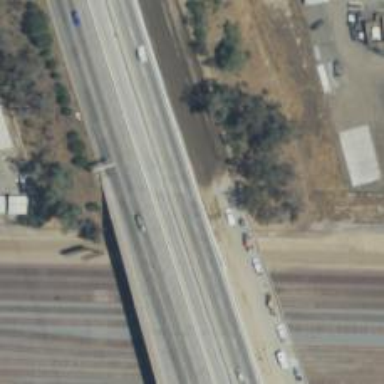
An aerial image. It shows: Bridge over motorway.